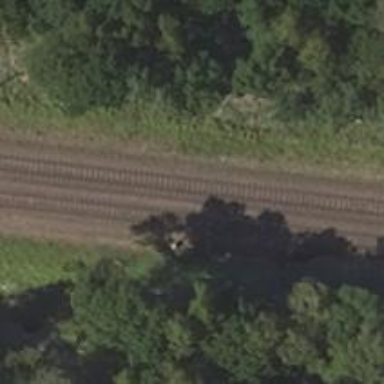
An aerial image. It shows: Railway signal.